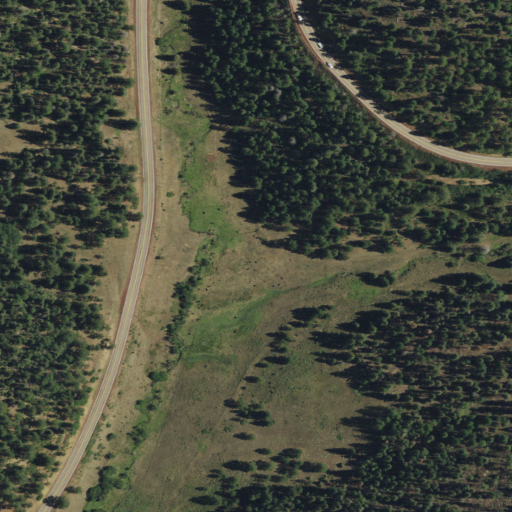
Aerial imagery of valley in New Mexico named La Jara Canyon containing evergreen forest, shrub, open development, woody wetlands, and herbaceous wetlands